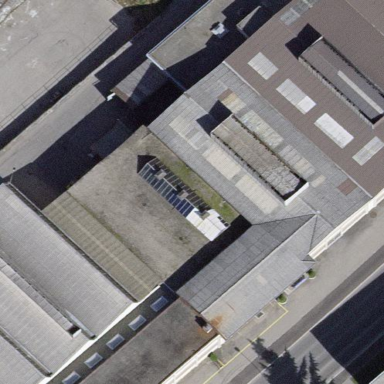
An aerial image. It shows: Building with gabled roof. The roof is gray and the building is beige.